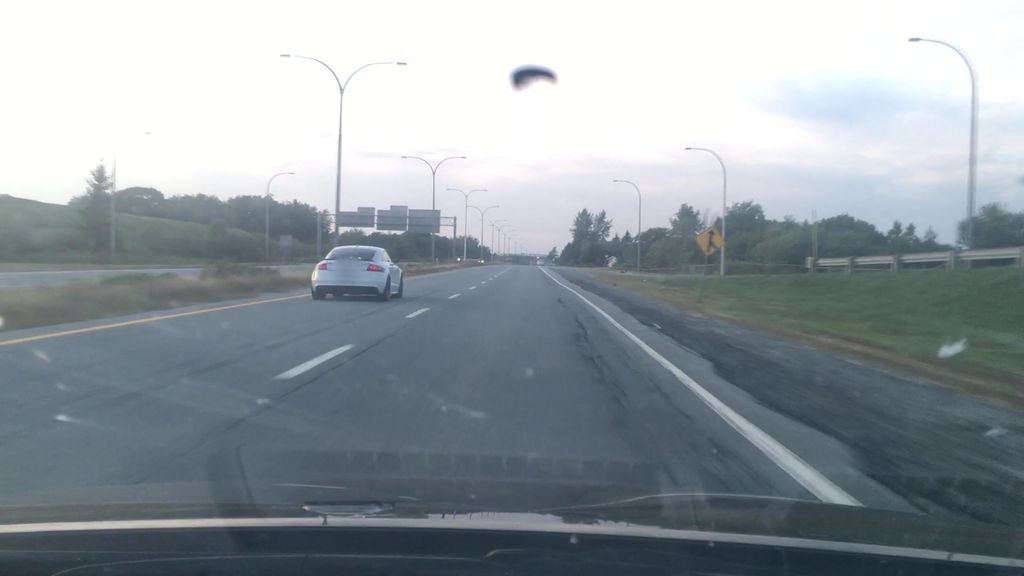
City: halifax